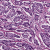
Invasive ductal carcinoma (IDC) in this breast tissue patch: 1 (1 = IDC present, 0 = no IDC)